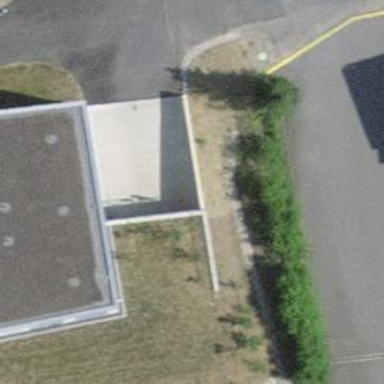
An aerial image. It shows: Parking entrance.